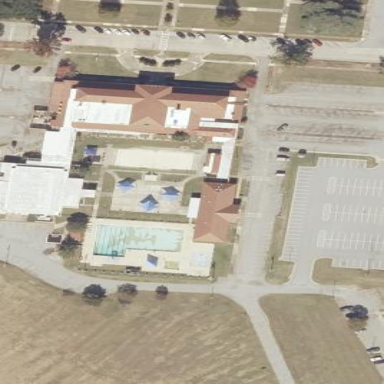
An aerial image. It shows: Sports centre specializing in swimming activities located in leisure land area.